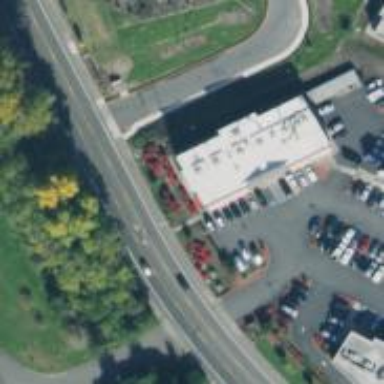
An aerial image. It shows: Convenience shop.